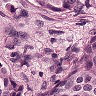
Metastatic tissue present: yes